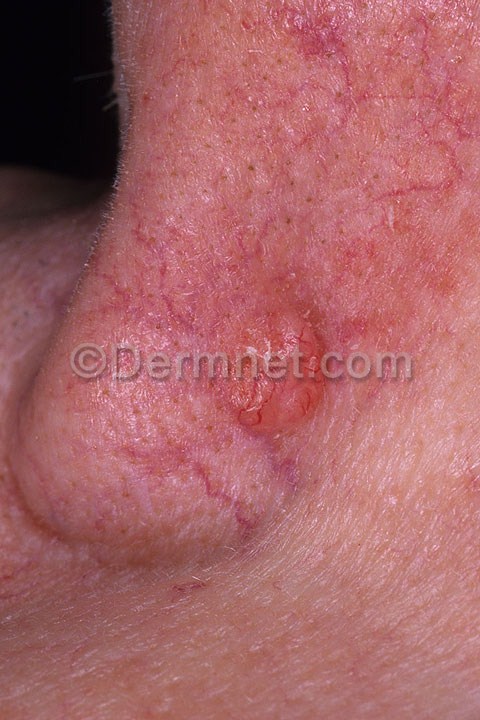
Disease: Actinic Keratosis Basal Cell Carcinoma and other Malignant Lesions